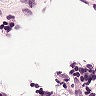
Metastatic tissue present: no